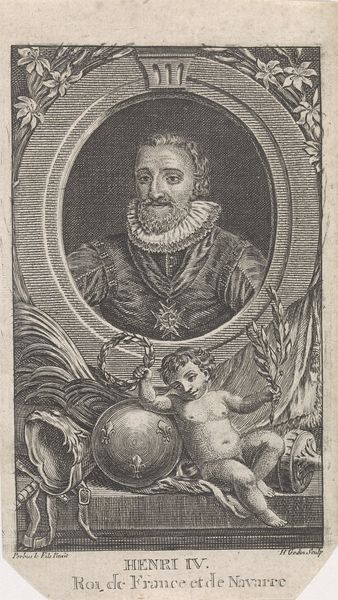
Titel: Portret van Hendrik IV, koning van Frankrijk
Künstler: H.J. Godin
Standort: Amsterdam
Institution: Rijksmuseum
Schlagwörter: frankreich, bildnis, porträt, engel, könig, zweig, orden, lorbeerkranz, heinrich, henri iv, lo9rbeerkrenz